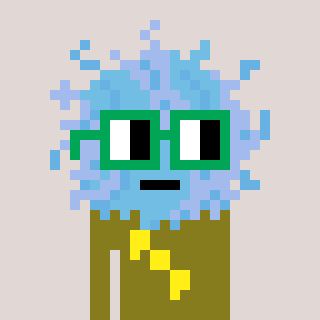
a pixel art character with square green glasses, a lint-shaped head and a gunk-colored body on a warm background